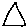
Label: triangle